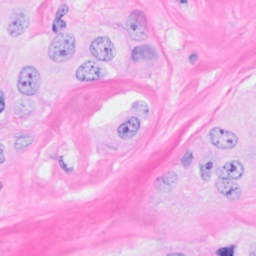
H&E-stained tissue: Breast